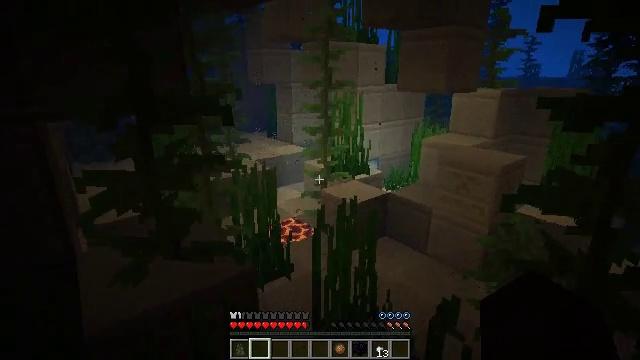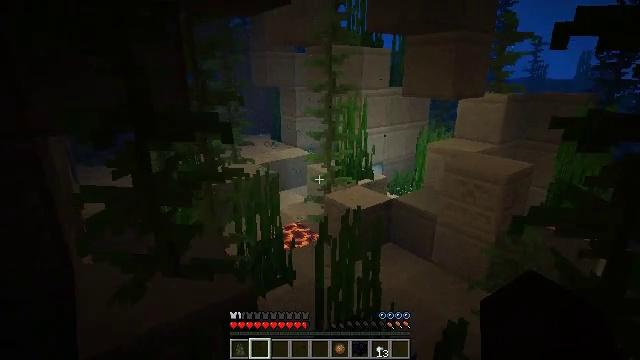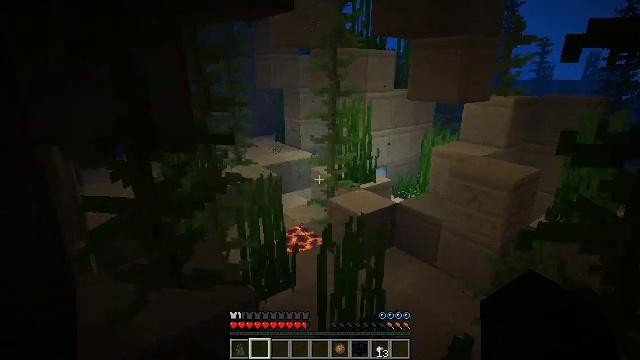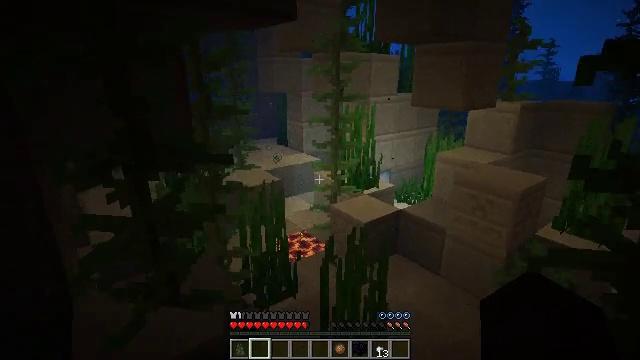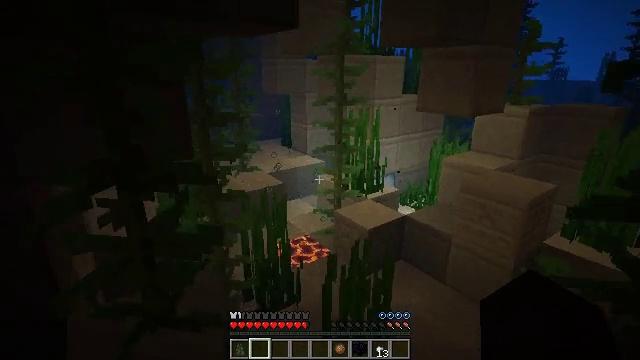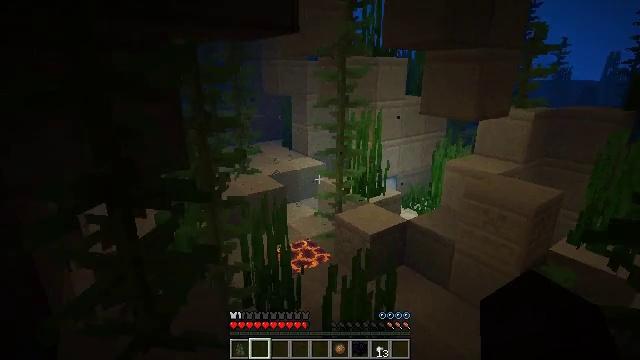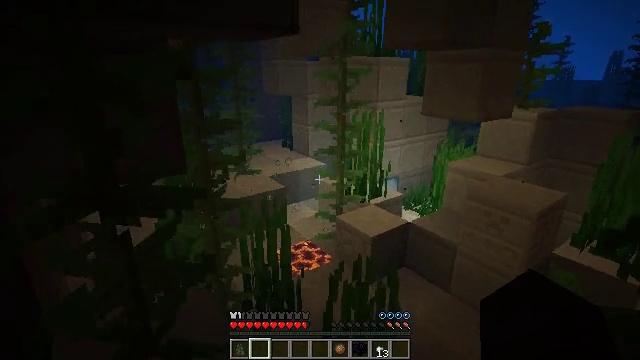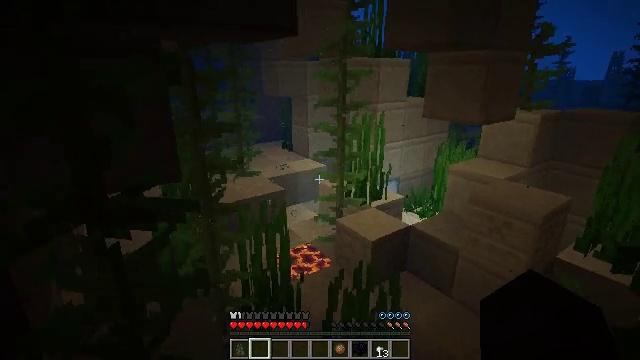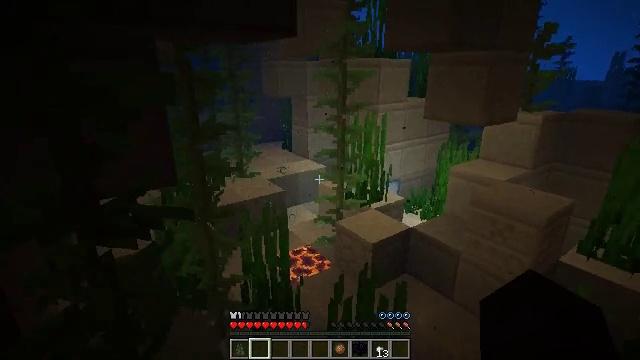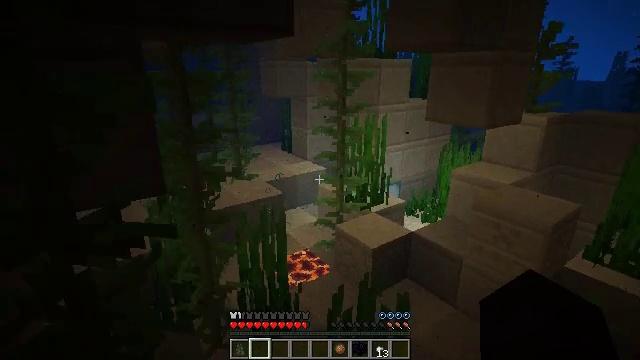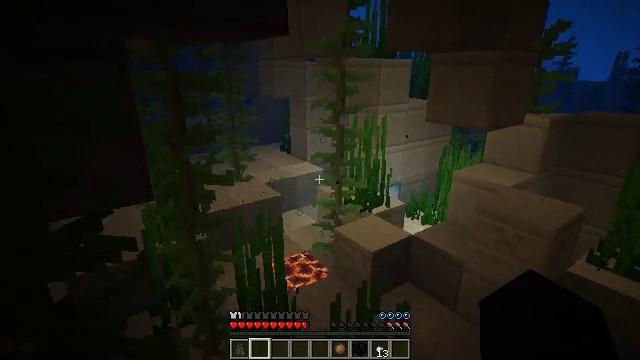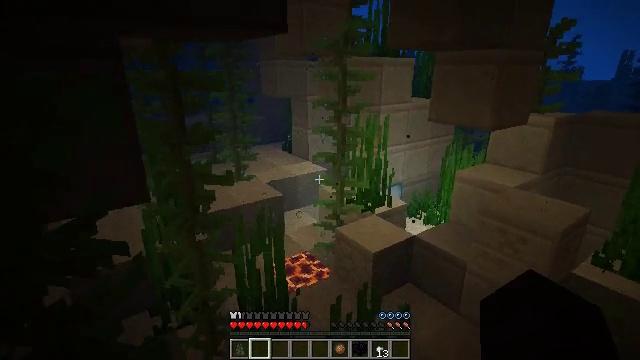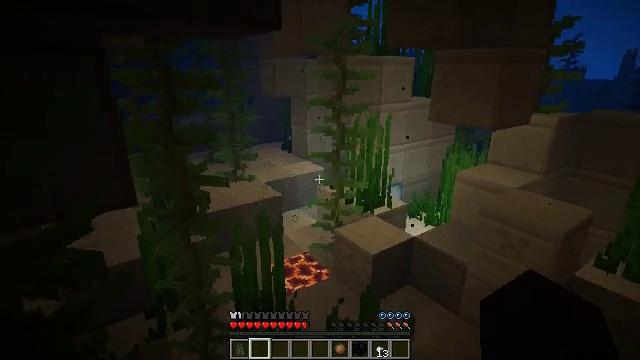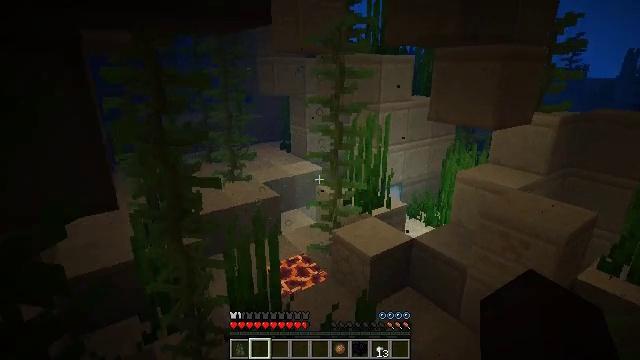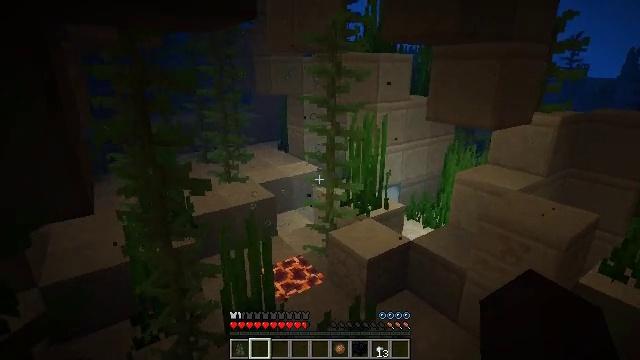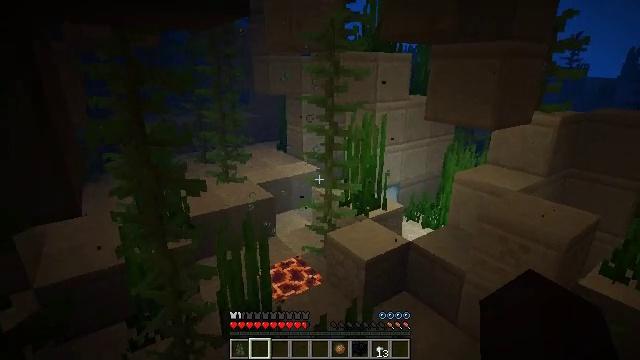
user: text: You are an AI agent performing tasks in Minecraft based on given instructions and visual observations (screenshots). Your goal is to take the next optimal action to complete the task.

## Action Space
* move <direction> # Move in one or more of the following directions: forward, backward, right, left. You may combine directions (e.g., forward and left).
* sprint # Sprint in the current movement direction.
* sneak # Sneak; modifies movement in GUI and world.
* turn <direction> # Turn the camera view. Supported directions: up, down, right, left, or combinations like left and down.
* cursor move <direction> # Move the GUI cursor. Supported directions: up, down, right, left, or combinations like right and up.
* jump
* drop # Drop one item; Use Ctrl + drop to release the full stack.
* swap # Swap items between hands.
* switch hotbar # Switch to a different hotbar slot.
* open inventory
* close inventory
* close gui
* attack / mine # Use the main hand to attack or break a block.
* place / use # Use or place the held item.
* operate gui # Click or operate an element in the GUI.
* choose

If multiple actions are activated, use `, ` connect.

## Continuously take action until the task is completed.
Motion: motion action
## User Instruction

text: Break the glowing sea lantern block.
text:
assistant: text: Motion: move forward, jump
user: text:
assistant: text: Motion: move forward, jump
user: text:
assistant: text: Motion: move forward
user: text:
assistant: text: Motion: move forward
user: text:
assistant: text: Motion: move forward
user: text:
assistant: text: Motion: move forward
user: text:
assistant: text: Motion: move forward
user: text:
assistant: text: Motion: move forward
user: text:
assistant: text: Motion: move forward and move right
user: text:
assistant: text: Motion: move forward and move right
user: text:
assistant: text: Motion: move forward and move right
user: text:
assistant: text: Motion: move forward and move right
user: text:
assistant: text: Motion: move forward and move right
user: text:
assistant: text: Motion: move forward and move right
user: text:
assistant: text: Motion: move forward and move right
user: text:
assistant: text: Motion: move forward and move right
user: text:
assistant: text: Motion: move forward and move right
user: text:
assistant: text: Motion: move forward and move right, turn left
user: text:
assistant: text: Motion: move forward and move right, turn left
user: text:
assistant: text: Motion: move forward and move right, turn left
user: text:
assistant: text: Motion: move forward and move right
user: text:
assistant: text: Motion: move forward and move right
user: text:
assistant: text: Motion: move forward and move right
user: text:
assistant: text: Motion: move forward and move right
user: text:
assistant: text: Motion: move forward and move right
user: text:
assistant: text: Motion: move forward and move right
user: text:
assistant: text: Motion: move forward and move right
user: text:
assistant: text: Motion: move forward and move right, jump
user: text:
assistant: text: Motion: move forward and move right, jump
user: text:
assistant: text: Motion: move forward and move right, jump